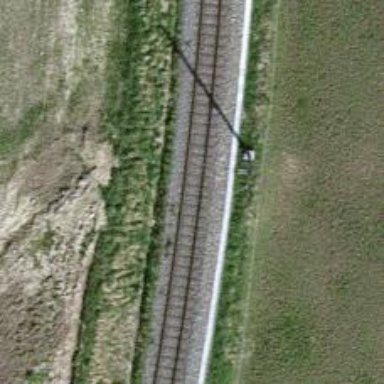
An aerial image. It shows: Narrow-gauge railway track with one electrified contact line.